Aerial crown-view tile of a tropical tree (Barro Colorado Island, Panama), acquired 20250915:
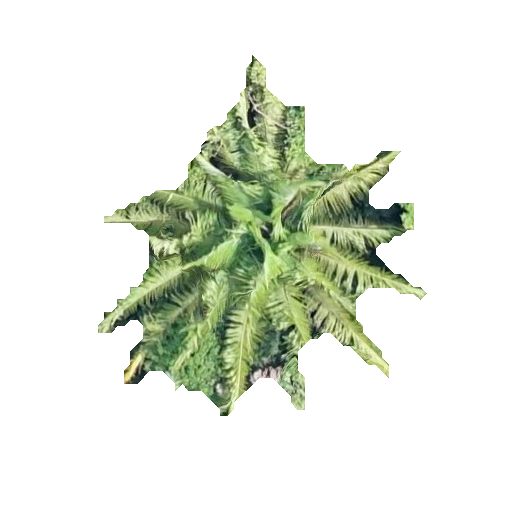
Species: Attalea butyracea
GBIF accepted scientific name: Attalea butyracea
Crown area: 82.693 m²